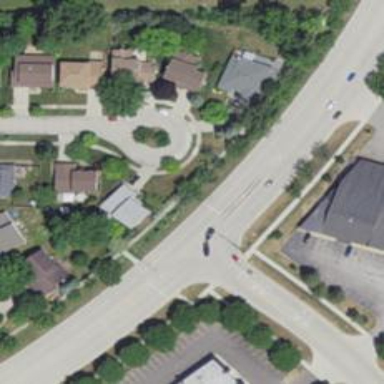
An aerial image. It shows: Turning loop on the road.